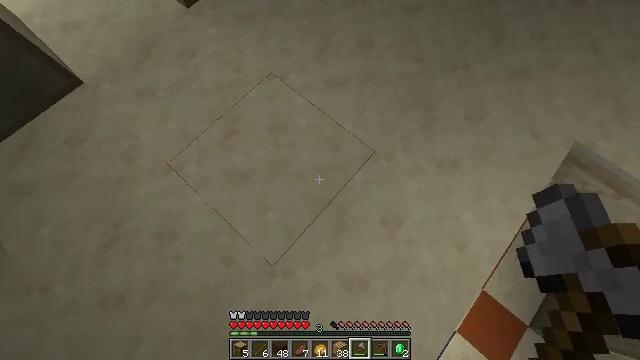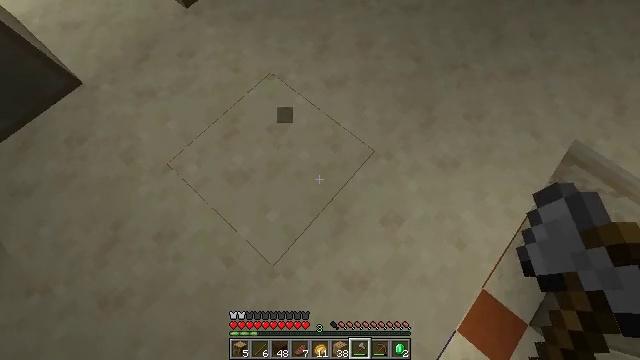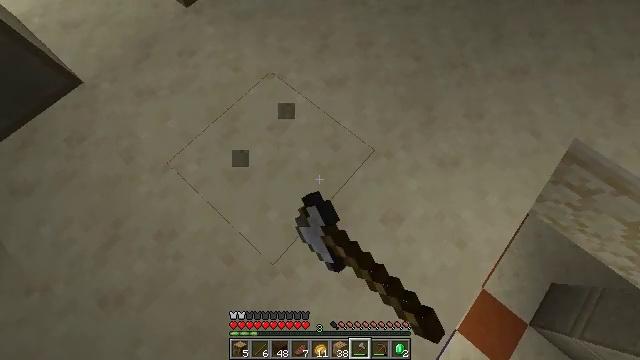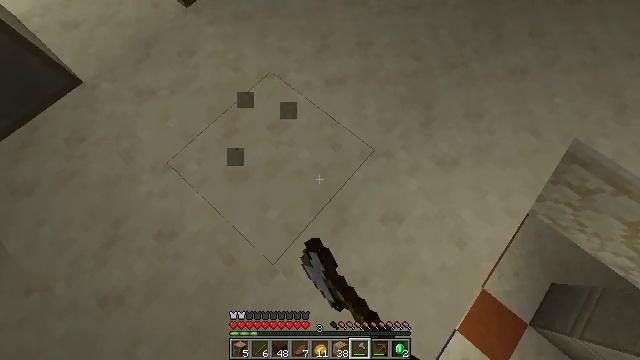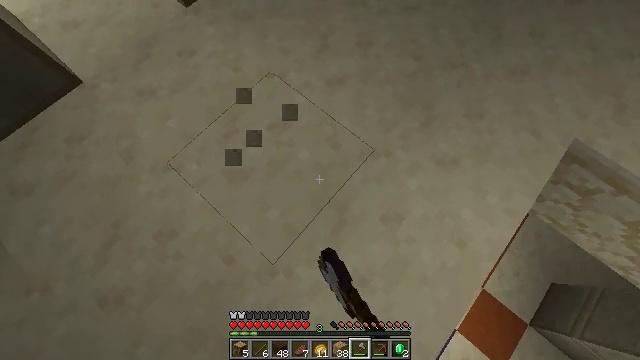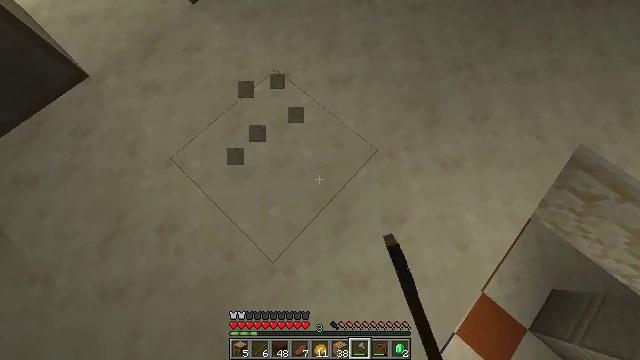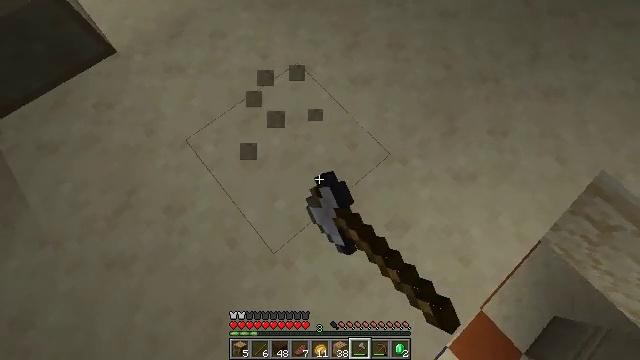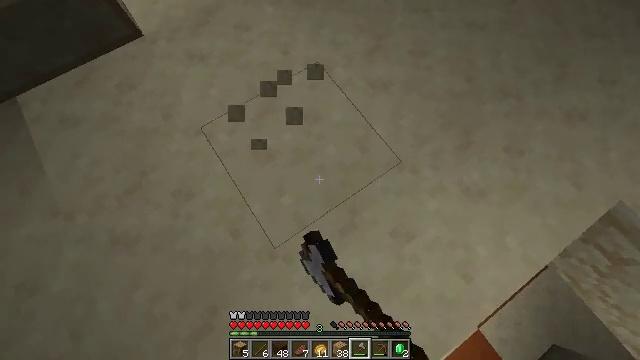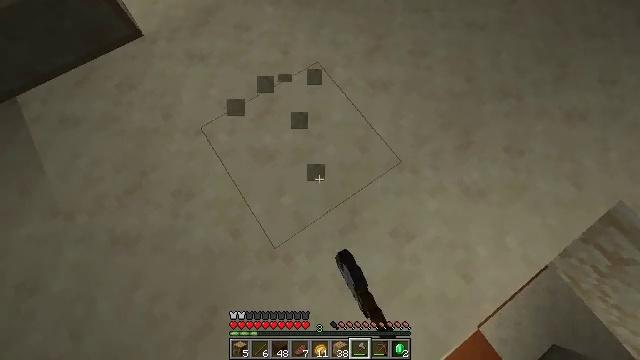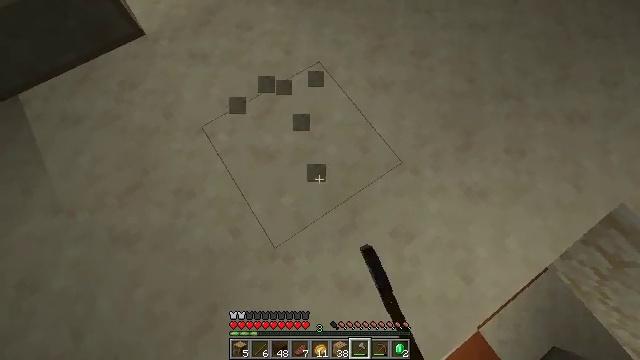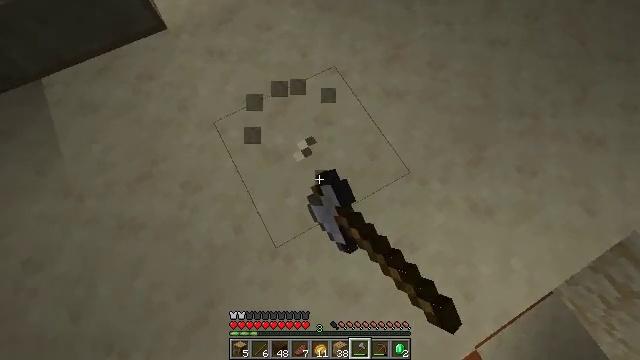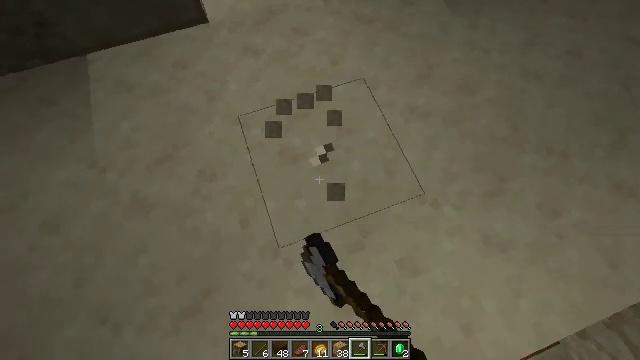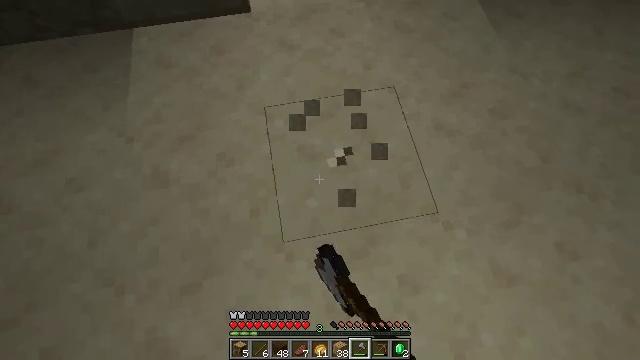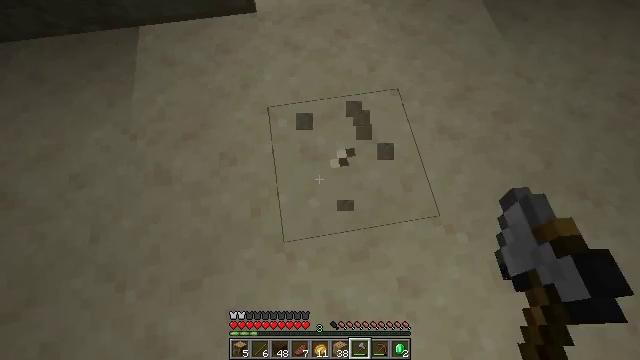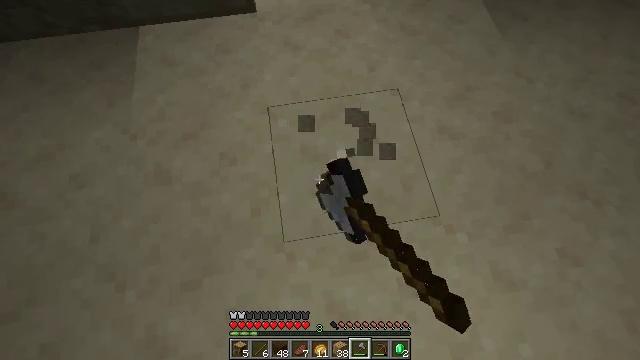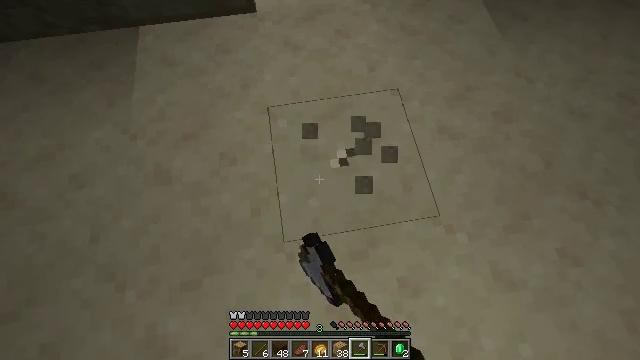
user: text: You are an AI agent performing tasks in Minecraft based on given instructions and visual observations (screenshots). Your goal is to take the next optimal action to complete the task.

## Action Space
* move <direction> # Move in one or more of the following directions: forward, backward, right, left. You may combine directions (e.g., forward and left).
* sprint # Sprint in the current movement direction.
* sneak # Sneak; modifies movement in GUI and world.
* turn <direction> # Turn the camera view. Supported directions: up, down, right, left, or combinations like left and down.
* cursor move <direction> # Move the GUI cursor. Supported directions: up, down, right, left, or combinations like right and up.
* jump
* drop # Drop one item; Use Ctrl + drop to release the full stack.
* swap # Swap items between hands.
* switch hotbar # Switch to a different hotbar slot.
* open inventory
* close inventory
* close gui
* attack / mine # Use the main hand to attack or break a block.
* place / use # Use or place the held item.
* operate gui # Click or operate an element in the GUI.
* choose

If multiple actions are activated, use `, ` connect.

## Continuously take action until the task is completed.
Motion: motion action
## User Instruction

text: Dig up the sandstone.
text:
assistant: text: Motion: attack / mine
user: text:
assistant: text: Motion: attack / mine
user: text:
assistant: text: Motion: attack / mine
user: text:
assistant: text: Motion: attack / mine
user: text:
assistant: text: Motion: turn left, attack / mine
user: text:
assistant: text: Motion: turn left, attack / mine
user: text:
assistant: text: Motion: turn left, attack / mine
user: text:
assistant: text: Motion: attack / mine
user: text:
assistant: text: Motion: attack / mine
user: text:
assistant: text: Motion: turn left, attack / mine
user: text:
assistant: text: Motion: turn left and up, attack / mine
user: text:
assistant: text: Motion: turn left, attack / mine
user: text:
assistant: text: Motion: turn left, attack / mine
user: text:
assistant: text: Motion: attack / mine
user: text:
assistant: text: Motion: attack / mine
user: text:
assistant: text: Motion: turn right, attack / mine
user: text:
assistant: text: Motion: turn right, attack / mine
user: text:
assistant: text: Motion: turn right, attack / mine
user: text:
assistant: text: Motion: attack / mine
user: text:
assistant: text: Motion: attack / mine
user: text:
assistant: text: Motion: turn right, attack / mine
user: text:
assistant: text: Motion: attack / mine
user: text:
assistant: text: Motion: attack / mine
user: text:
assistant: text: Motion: attack / mine
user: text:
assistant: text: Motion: attack / mine
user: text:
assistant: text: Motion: attack / mine
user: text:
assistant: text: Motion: attack / mine
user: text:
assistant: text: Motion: attack / mine
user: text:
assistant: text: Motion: attack / mine
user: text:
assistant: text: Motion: attack / mine